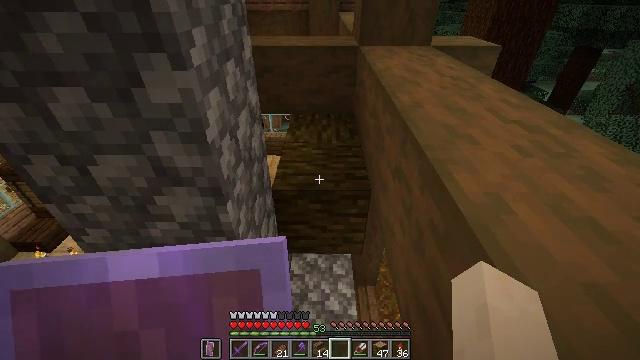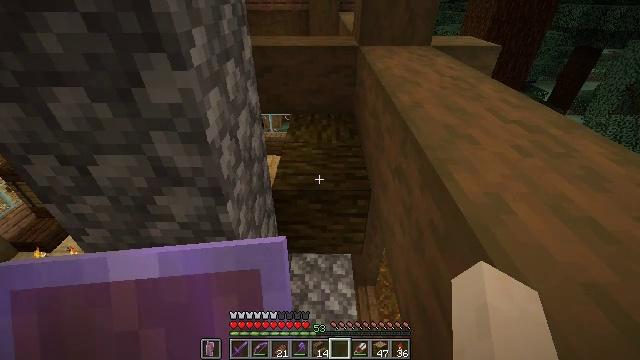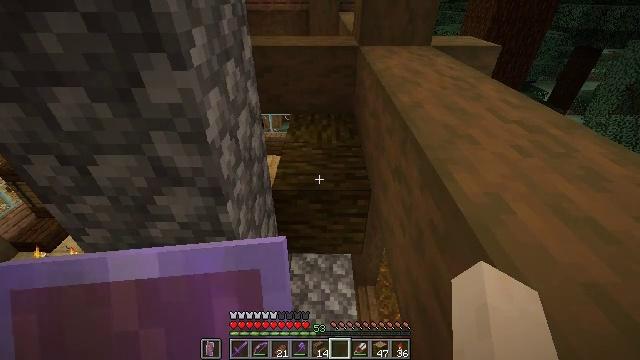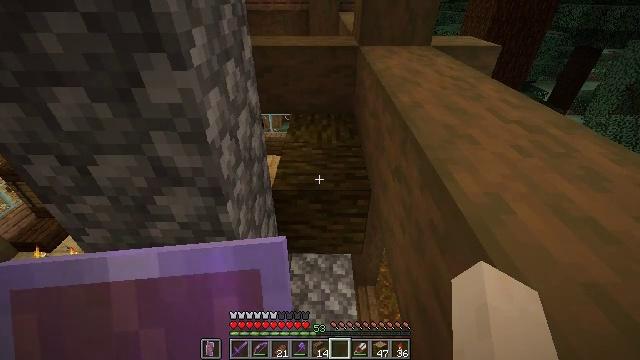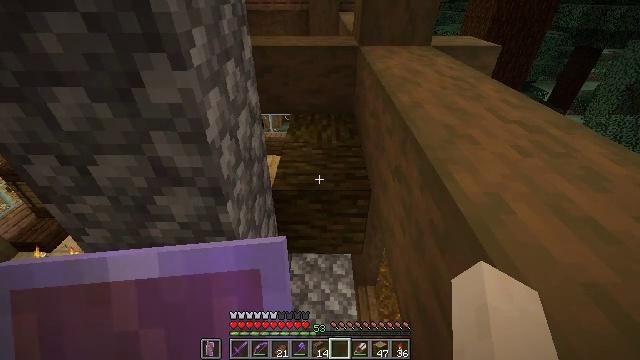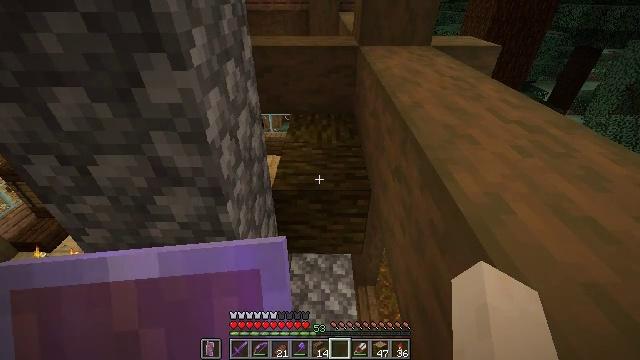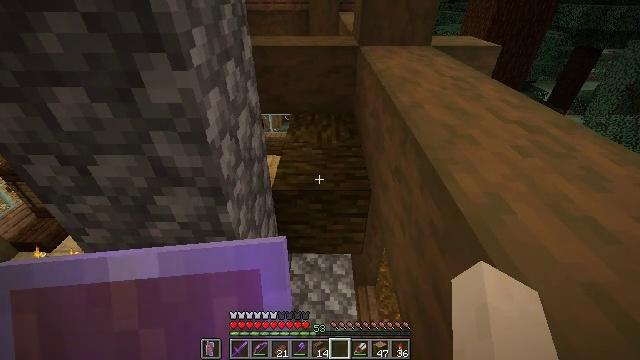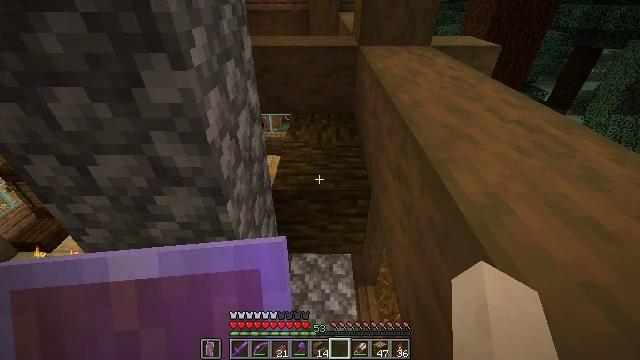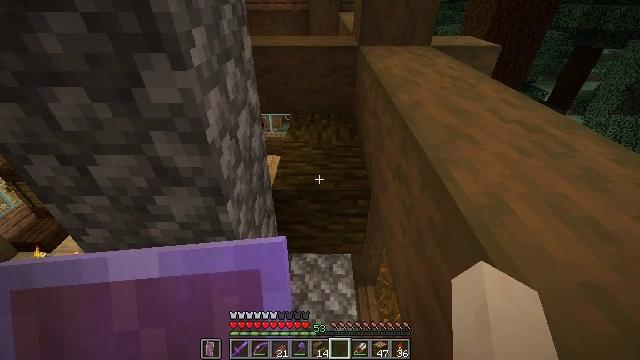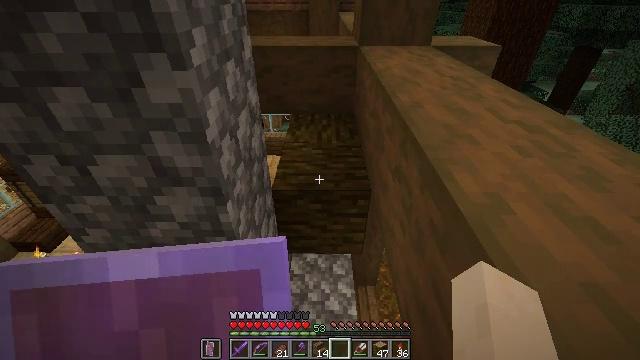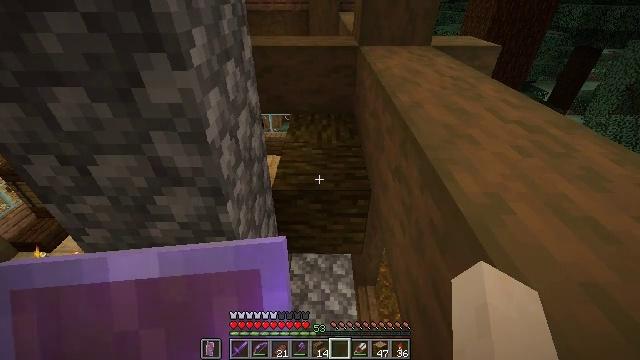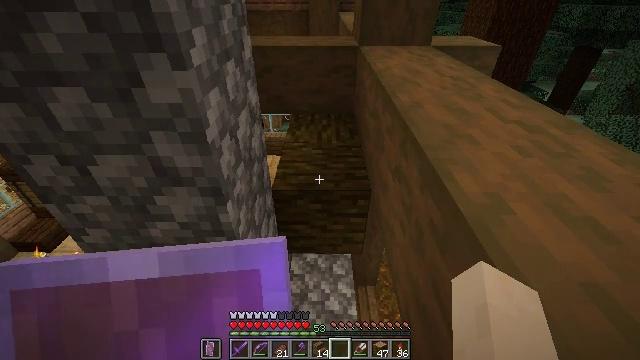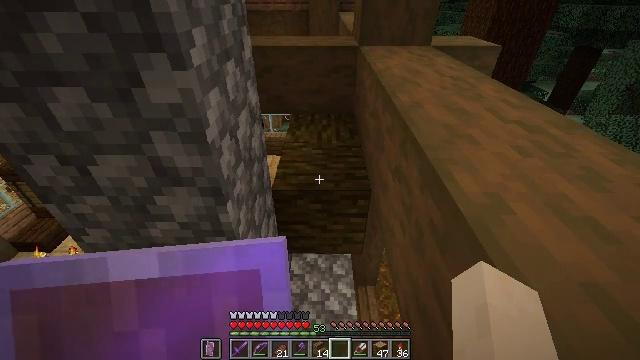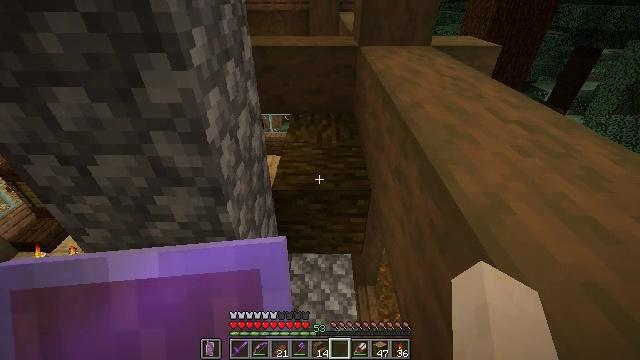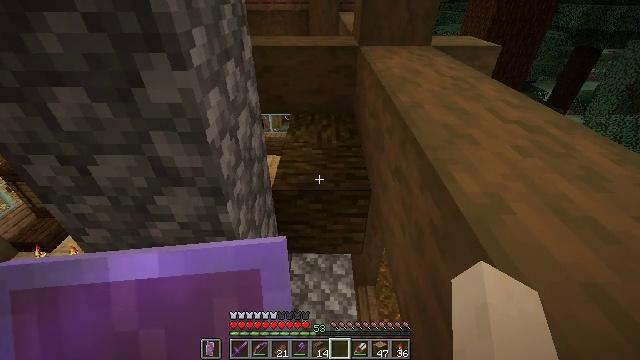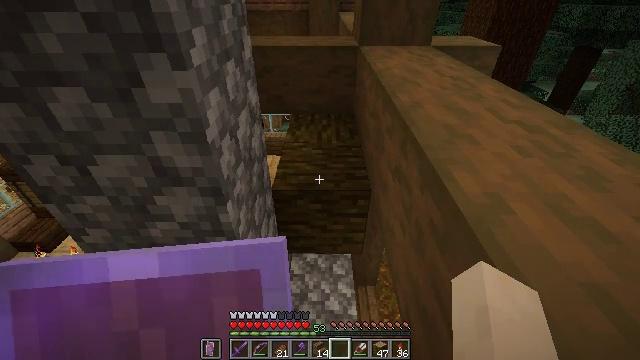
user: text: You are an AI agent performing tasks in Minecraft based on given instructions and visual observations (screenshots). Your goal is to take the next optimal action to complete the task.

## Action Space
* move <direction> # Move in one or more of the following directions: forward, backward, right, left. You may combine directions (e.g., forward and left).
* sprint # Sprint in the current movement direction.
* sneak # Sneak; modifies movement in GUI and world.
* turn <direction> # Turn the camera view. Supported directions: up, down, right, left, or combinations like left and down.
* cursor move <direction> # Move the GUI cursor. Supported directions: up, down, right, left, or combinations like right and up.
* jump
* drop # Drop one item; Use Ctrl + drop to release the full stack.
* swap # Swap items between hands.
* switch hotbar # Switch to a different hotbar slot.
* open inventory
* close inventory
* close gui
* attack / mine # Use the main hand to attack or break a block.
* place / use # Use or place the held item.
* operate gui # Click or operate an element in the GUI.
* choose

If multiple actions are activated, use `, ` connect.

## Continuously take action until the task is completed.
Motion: motion action
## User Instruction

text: craft item jungle wood
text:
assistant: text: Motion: no_op
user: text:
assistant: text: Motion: no_op
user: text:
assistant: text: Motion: no_op
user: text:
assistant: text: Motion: no_op
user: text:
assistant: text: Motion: no_op
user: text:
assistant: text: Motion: no_op
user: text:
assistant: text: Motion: no_op
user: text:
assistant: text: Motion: no_op
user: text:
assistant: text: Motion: no_op
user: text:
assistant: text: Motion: no_op
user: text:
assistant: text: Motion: no_op
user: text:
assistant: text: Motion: no_op
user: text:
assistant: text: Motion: no_op
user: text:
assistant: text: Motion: no_op
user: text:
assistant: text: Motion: no_op
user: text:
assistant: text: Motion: no_op
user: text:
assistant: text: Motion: no_op
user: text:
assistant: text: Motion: open inventory
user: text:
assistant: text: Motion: open inventory
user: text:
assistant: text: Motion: open inventory
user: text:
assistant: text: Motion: open inventory
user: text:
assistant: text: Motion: no_op
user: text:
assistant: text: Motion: no_op
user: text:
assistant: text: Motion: no_op
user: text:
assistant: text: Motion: no_op
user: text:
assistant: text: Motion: no_op
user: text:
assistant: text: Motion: no_op
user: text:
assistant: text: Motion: no_op
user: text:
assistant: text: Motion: no_op
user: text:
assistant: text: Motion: no_op